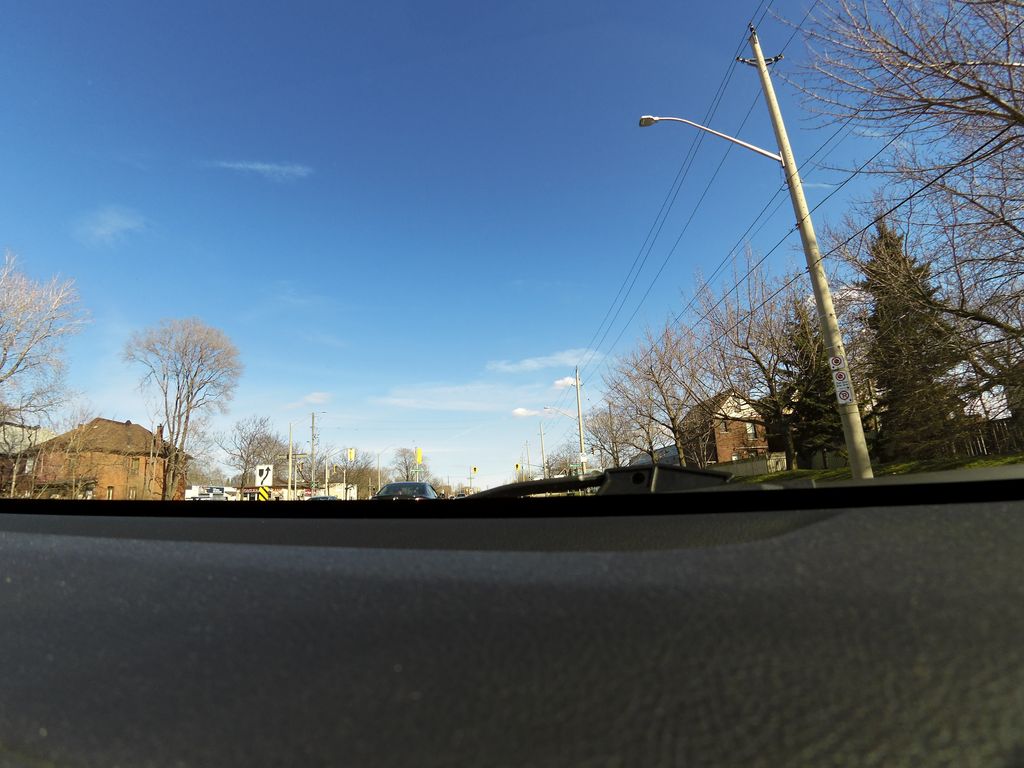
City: hamilton